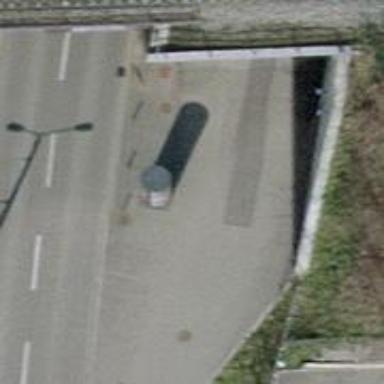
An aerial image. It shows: Asphalt sidewalk path.